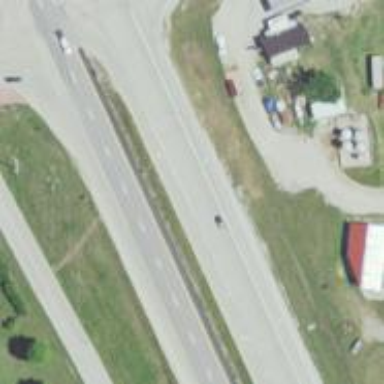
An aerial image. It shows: Trunk link highway.